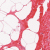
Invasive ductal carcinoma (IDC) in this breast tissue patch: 0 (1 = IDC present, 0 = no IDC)